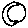
Label: moon